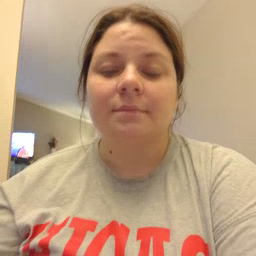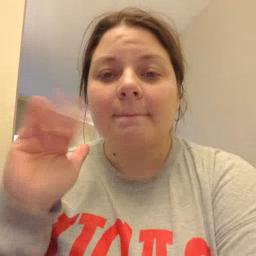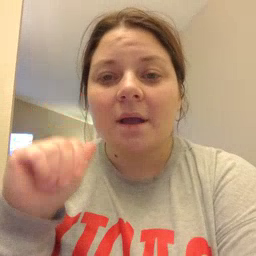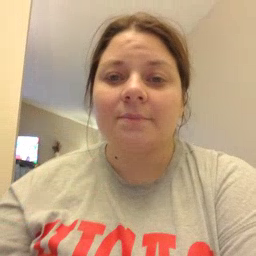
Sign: bye